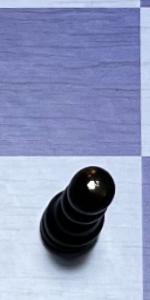
Label: Pawn_Black